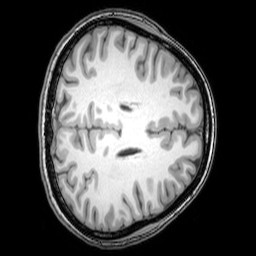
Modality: T1w
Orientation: axial
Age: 24
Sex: female
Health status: healthy
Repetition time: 0.081 s
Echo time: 0.037 s